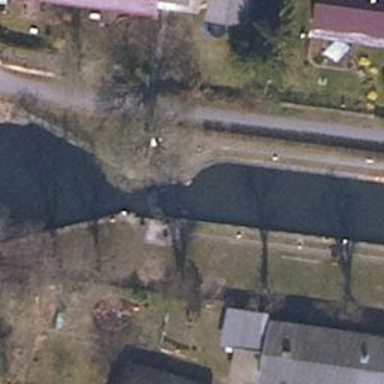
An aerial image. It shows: Lock gate along waterway.